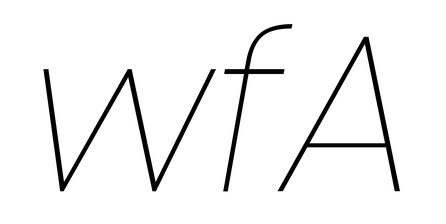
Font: Poppins-ThinItalic